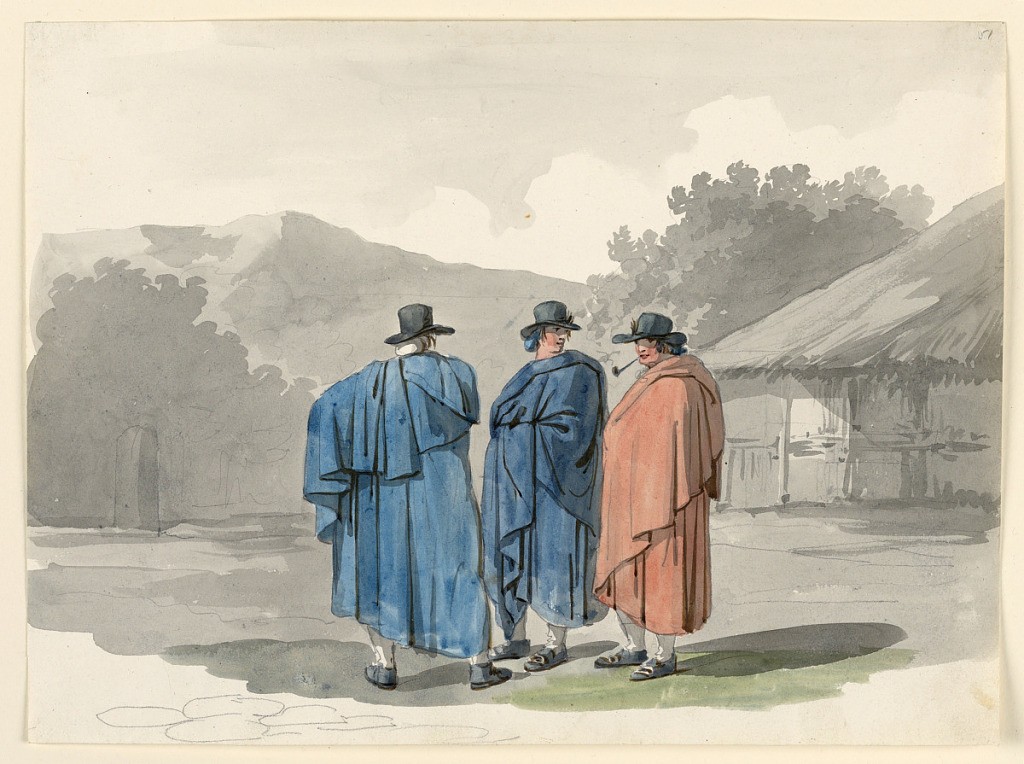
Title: A Group of Three Peasants in a Village
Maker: Bartolomeo Pinelli, Italian, 1781–1835
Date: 1807–08
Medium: Paper
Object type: Drawing
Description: Two wear blue, the third a red wrapper.